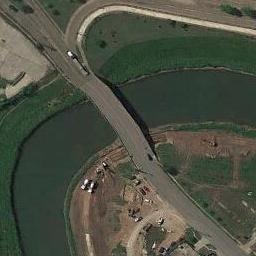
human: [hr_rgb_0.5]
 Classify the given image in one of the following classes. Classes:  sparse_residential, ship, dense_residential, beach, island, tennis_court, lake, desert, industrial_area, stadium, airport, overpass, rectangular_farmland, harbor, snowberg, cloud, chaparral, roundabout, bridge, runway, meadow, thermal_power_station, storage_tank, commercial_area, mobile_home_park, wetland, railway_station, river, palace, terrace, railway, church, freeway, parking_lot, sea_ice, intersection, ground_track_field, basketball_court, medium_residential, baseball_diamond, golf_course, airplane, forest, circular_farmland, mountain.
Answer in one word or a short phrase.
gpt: bridge